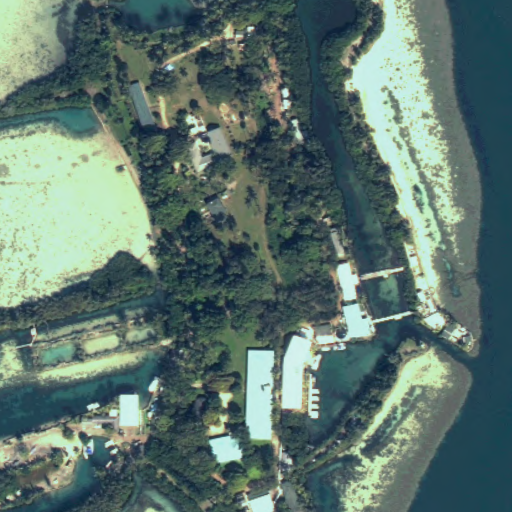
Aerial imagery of island in Hawaii named Moku o Loʻe (Coconut Island) containing only unknown